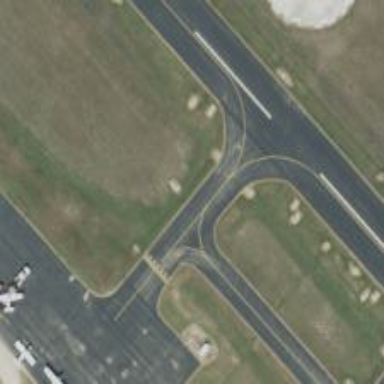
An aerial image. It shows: View of taxiway at the airport.